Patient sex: F
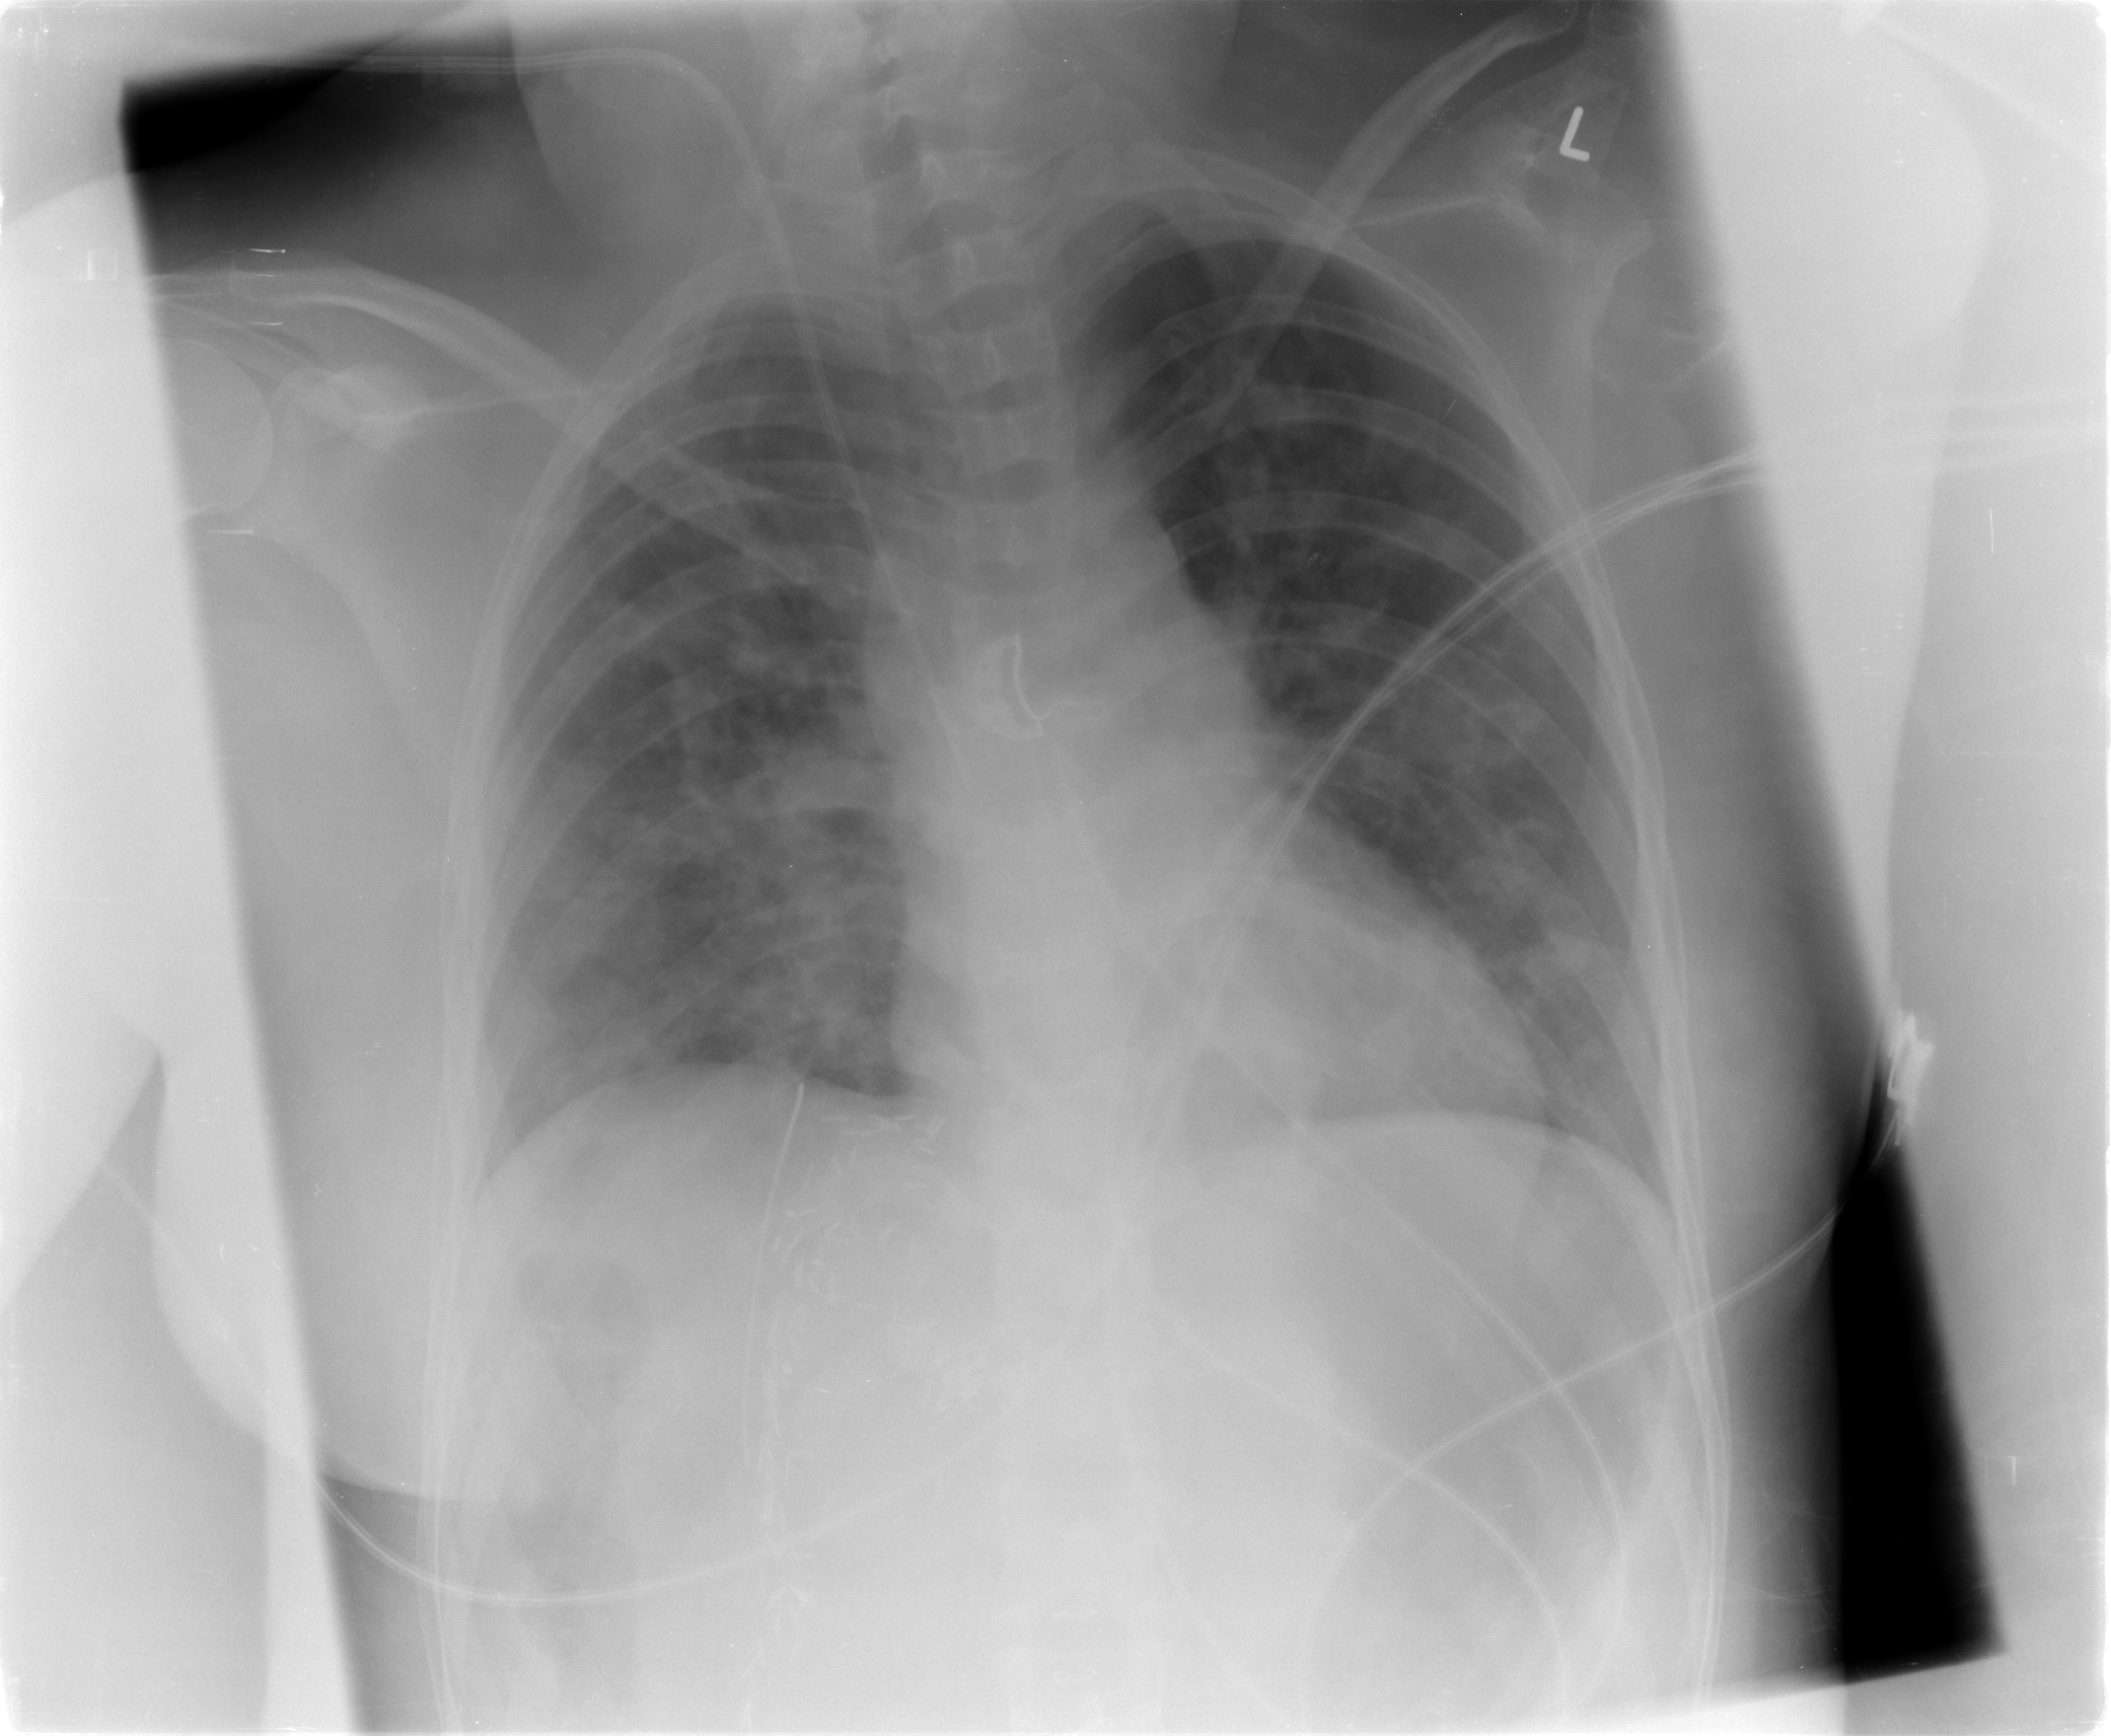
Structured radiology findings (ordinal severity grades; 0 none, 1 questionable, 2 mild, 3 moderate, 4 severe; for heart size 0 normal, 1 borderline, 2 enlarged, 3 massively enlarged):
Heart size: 0
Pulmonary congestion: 0
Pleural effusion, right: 0
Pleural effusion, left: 0
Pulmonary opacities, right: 3
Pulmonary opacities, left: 3
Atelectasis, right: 2
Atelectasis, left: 2